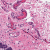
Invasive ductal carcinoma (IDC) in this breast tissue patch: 0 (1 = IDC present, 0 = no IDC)